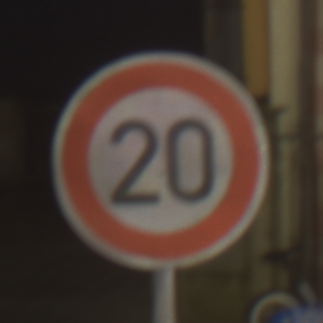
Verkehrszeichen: Geschwindigkeit20
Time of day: Night
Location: Outdoor (Urban)
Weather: PartlyCloudy
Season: NotSpecified
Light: Artificial